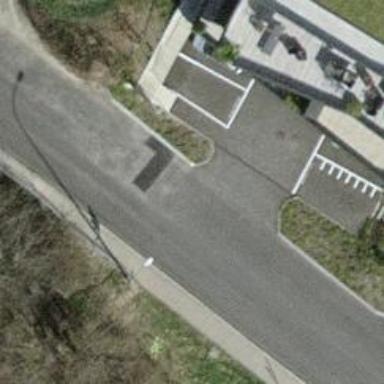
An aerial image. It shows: Set of steps on the road.